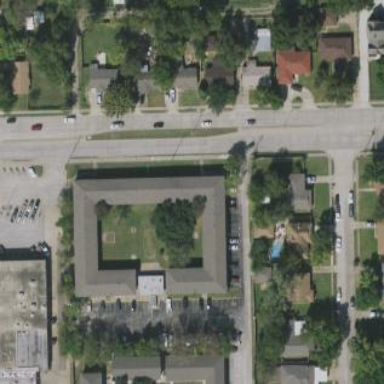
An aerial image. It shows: View of apartment building.